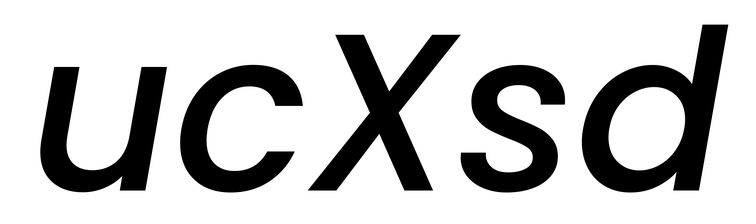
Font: Poppins-MediumItalic